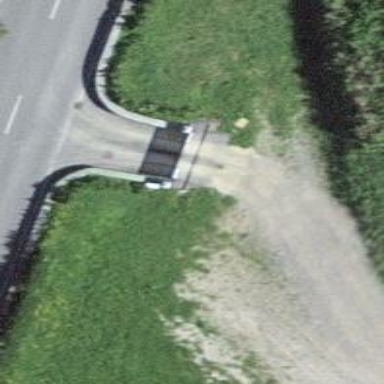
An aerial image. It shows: Gate.